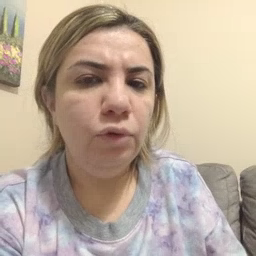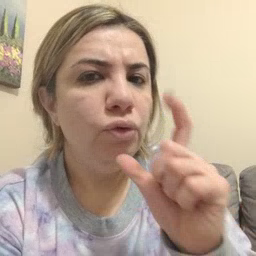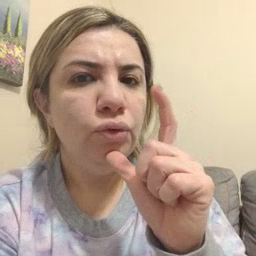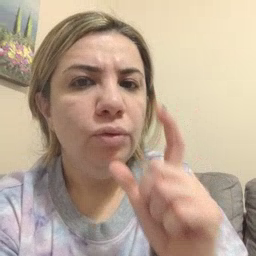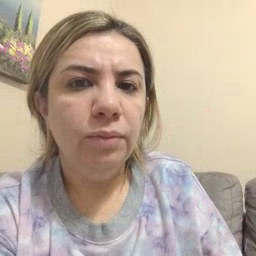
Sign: who